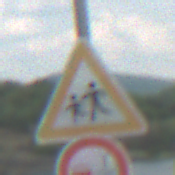
Verkehrszeichen: KinderRechts
Zusatzzeichen unten: VerbotUeberholenEinspurigeFahrzeuge
Umgebung: Outdoor, Nature
Tageszeit: MorningAfternoon
Wetter: PartlyCloudy
Licht: Natural
Jahreszeit: NotSpecified
Kontrast: LowContrast